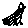
Label: bird